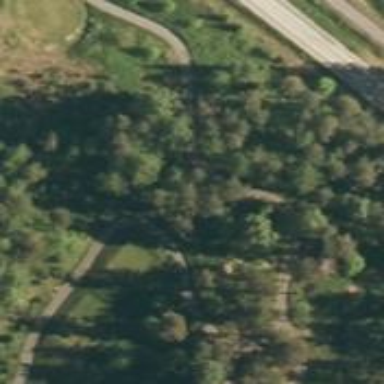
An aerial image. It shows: Path designated as golf cart path.